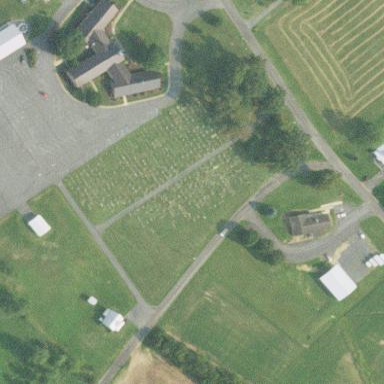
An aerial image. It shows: Cemetery.